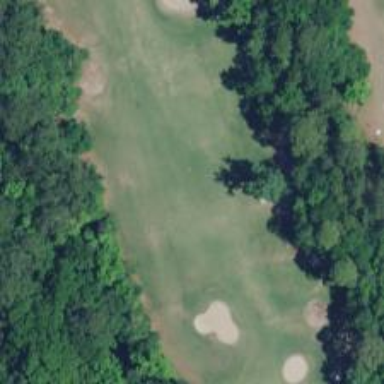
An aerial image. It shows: View of golf hole.